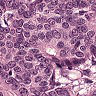
Metastatic tissue present: yes